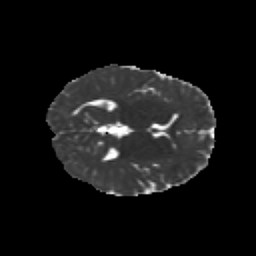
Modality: MD
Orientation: axial
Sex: male
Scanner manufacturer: siemens
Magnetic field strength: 3 T
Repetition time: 5 s
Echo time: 0.071 s